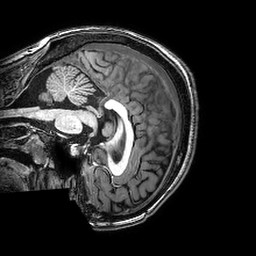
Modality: T1w
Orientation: sagittal
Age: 20
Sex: female
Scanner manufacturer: philips
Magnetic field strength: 3 T
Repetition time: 0.00823 s
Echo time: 0.00378 s